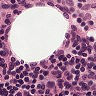
Metastatic tissue present: no